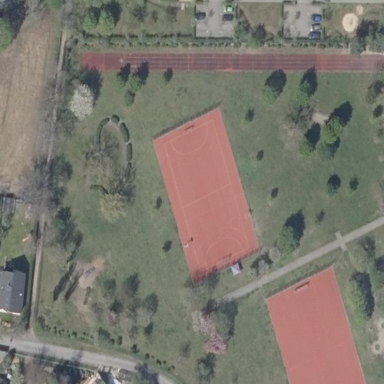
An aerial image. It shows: Multi-sport pitch for leisure land activities.